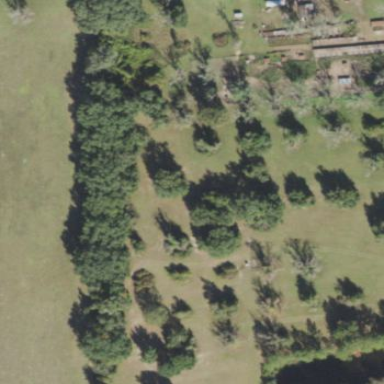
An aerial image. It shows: Orchard.